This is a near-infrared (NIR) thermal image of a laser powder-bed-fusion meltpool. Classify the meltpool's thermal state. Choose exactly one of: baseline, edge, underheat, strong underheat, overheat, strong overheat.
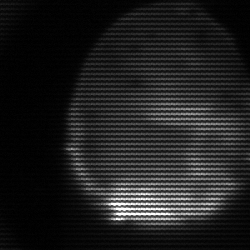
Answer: edge